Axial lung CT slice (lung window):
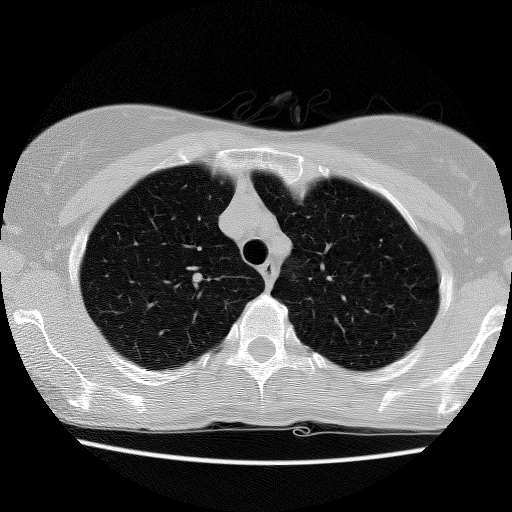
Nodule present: yes
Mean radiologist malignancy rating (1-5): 2.5